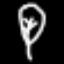
Label: leaf